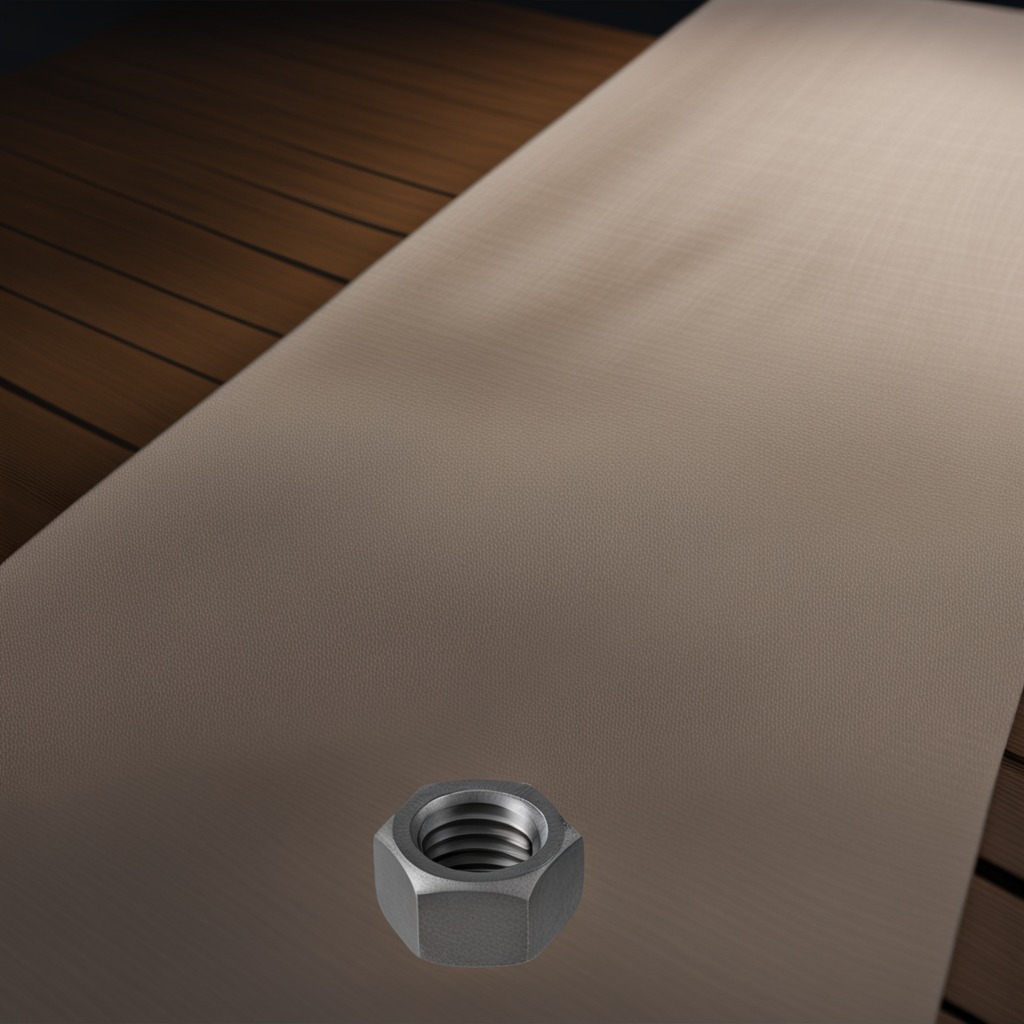
A metal nut is lying on the wooden table.